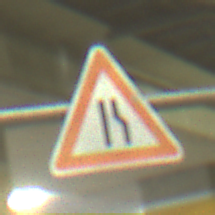
Verkehrszeichen: EinseitigVerengteFahrbahnRechts
Umgebung: Indoor, Special
Tageszeit: NotSpecified
Wetter: NotSpecified
Licht: Artificial
Jahreszeit: NotSpecified
Kontrast: HighContrast